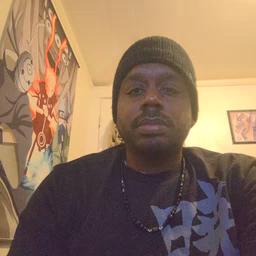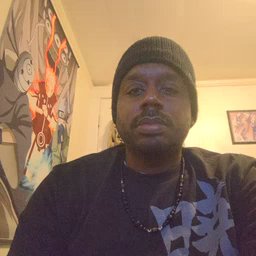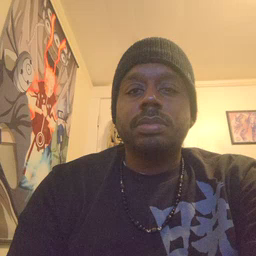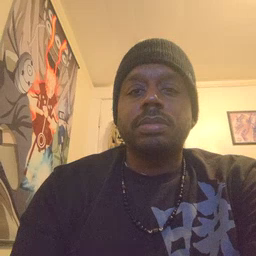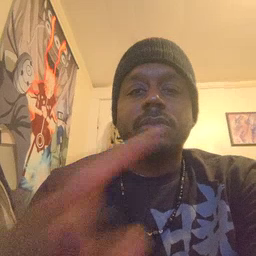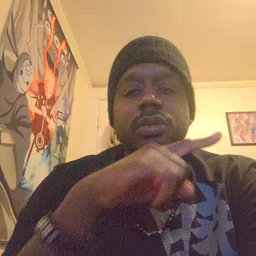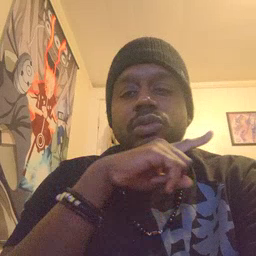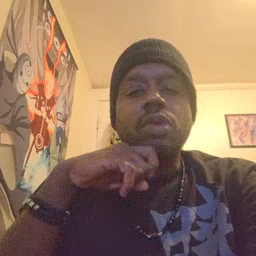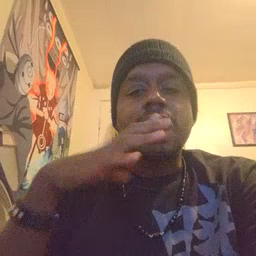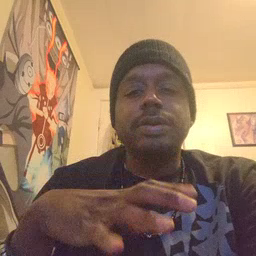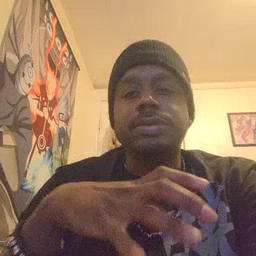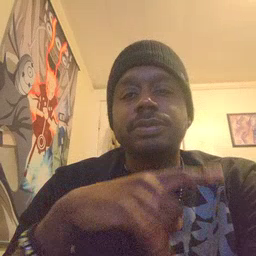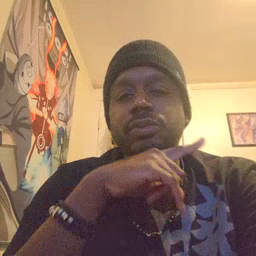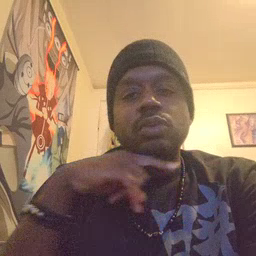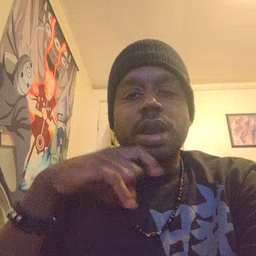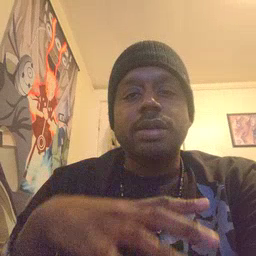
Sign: dryer